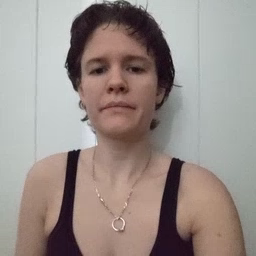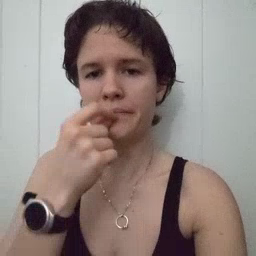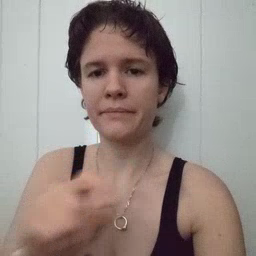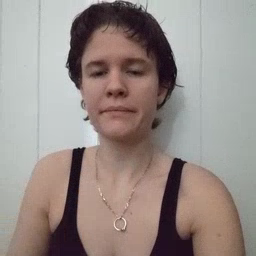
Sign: pencil